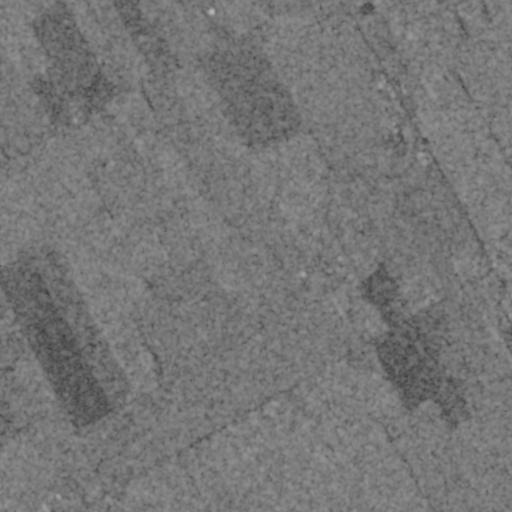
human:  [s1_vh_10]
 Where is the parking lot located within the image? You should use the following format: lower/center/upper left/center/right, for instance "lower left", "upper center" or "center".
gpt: The parking lot is located in the lower left of the image.
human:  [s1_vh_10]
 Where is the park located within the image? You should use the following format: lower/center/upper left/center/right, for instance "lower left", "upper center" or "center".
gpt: There is no park in the image.

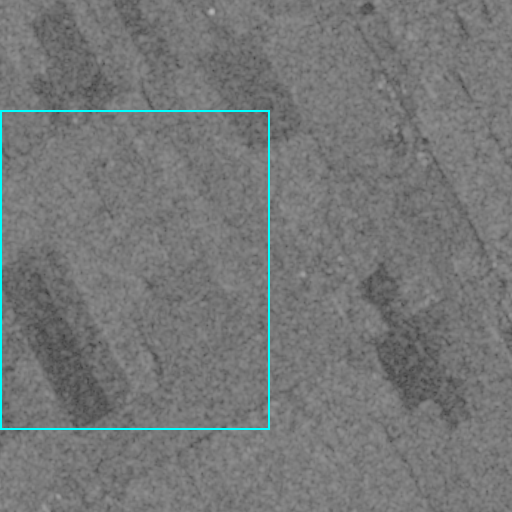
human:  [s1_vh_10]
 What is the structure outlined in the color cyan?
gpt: The structure outlined in cyan is a crop field.
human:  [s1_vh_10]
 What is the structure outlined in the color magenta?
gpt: There is no magenta outline.